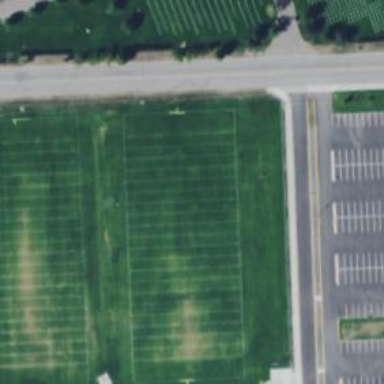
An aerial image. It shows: American football pitch.